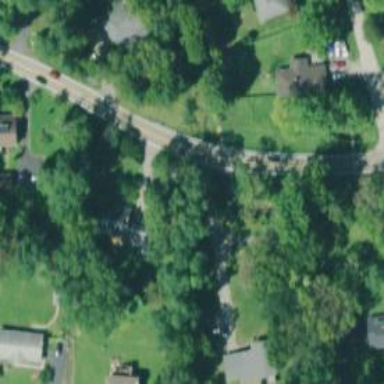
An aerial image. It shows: Driveway leading to service road.